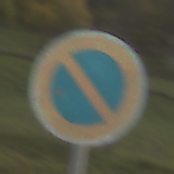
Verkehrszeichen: EingeschraenktesHalteverbot
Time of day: SunriseSunset
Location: Outdoor (Nature)
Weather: PartlyCloudy
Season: NotSpecified
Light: Natural